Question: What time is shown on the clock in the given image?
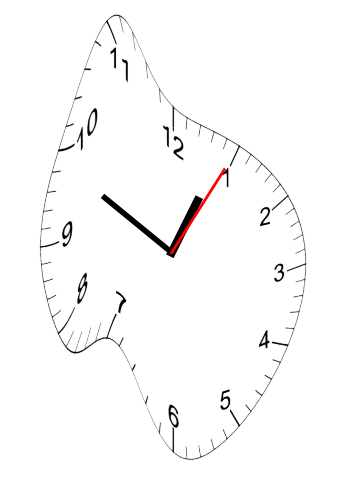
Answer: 12:49:05